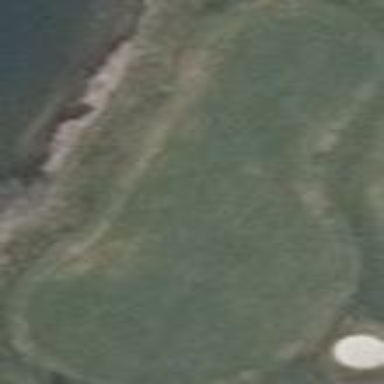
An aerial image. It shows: Golf green.